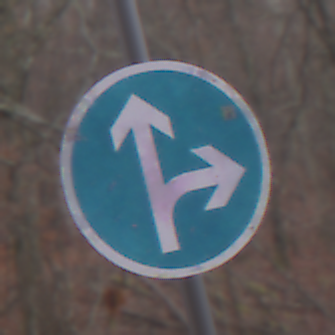
Verkehrszeichen: VorgeschriebeneFahrtrichtungGeradeausOderRechts
Umgebung: Outdoor, Nature
Tageszeit: Midday
Wetter: Overcast
Licht: Natural
Jahreszeit: Autumn
Kontrast: LowContrast